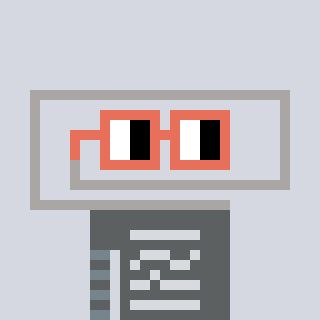
a pixel art character with square orange glasses, a paperclip-shaped head and a slimegreen-colored body on a cool background